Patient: sex M, age 57
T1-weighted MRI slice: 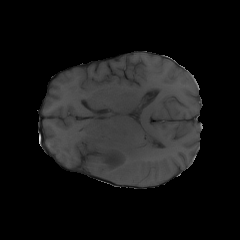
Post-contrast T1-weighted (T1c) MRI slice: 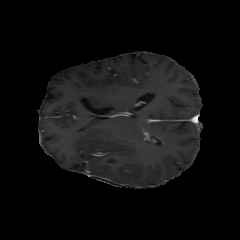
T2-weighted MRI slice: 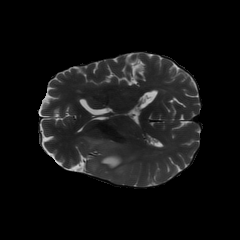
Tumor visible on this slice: yes
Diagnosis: Glioblastoma, IDH-wildtype
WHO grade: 4